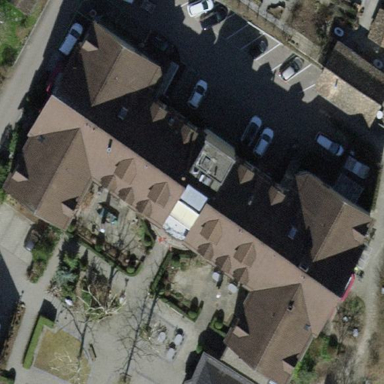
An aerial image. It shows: Nursing home building.